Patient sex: M
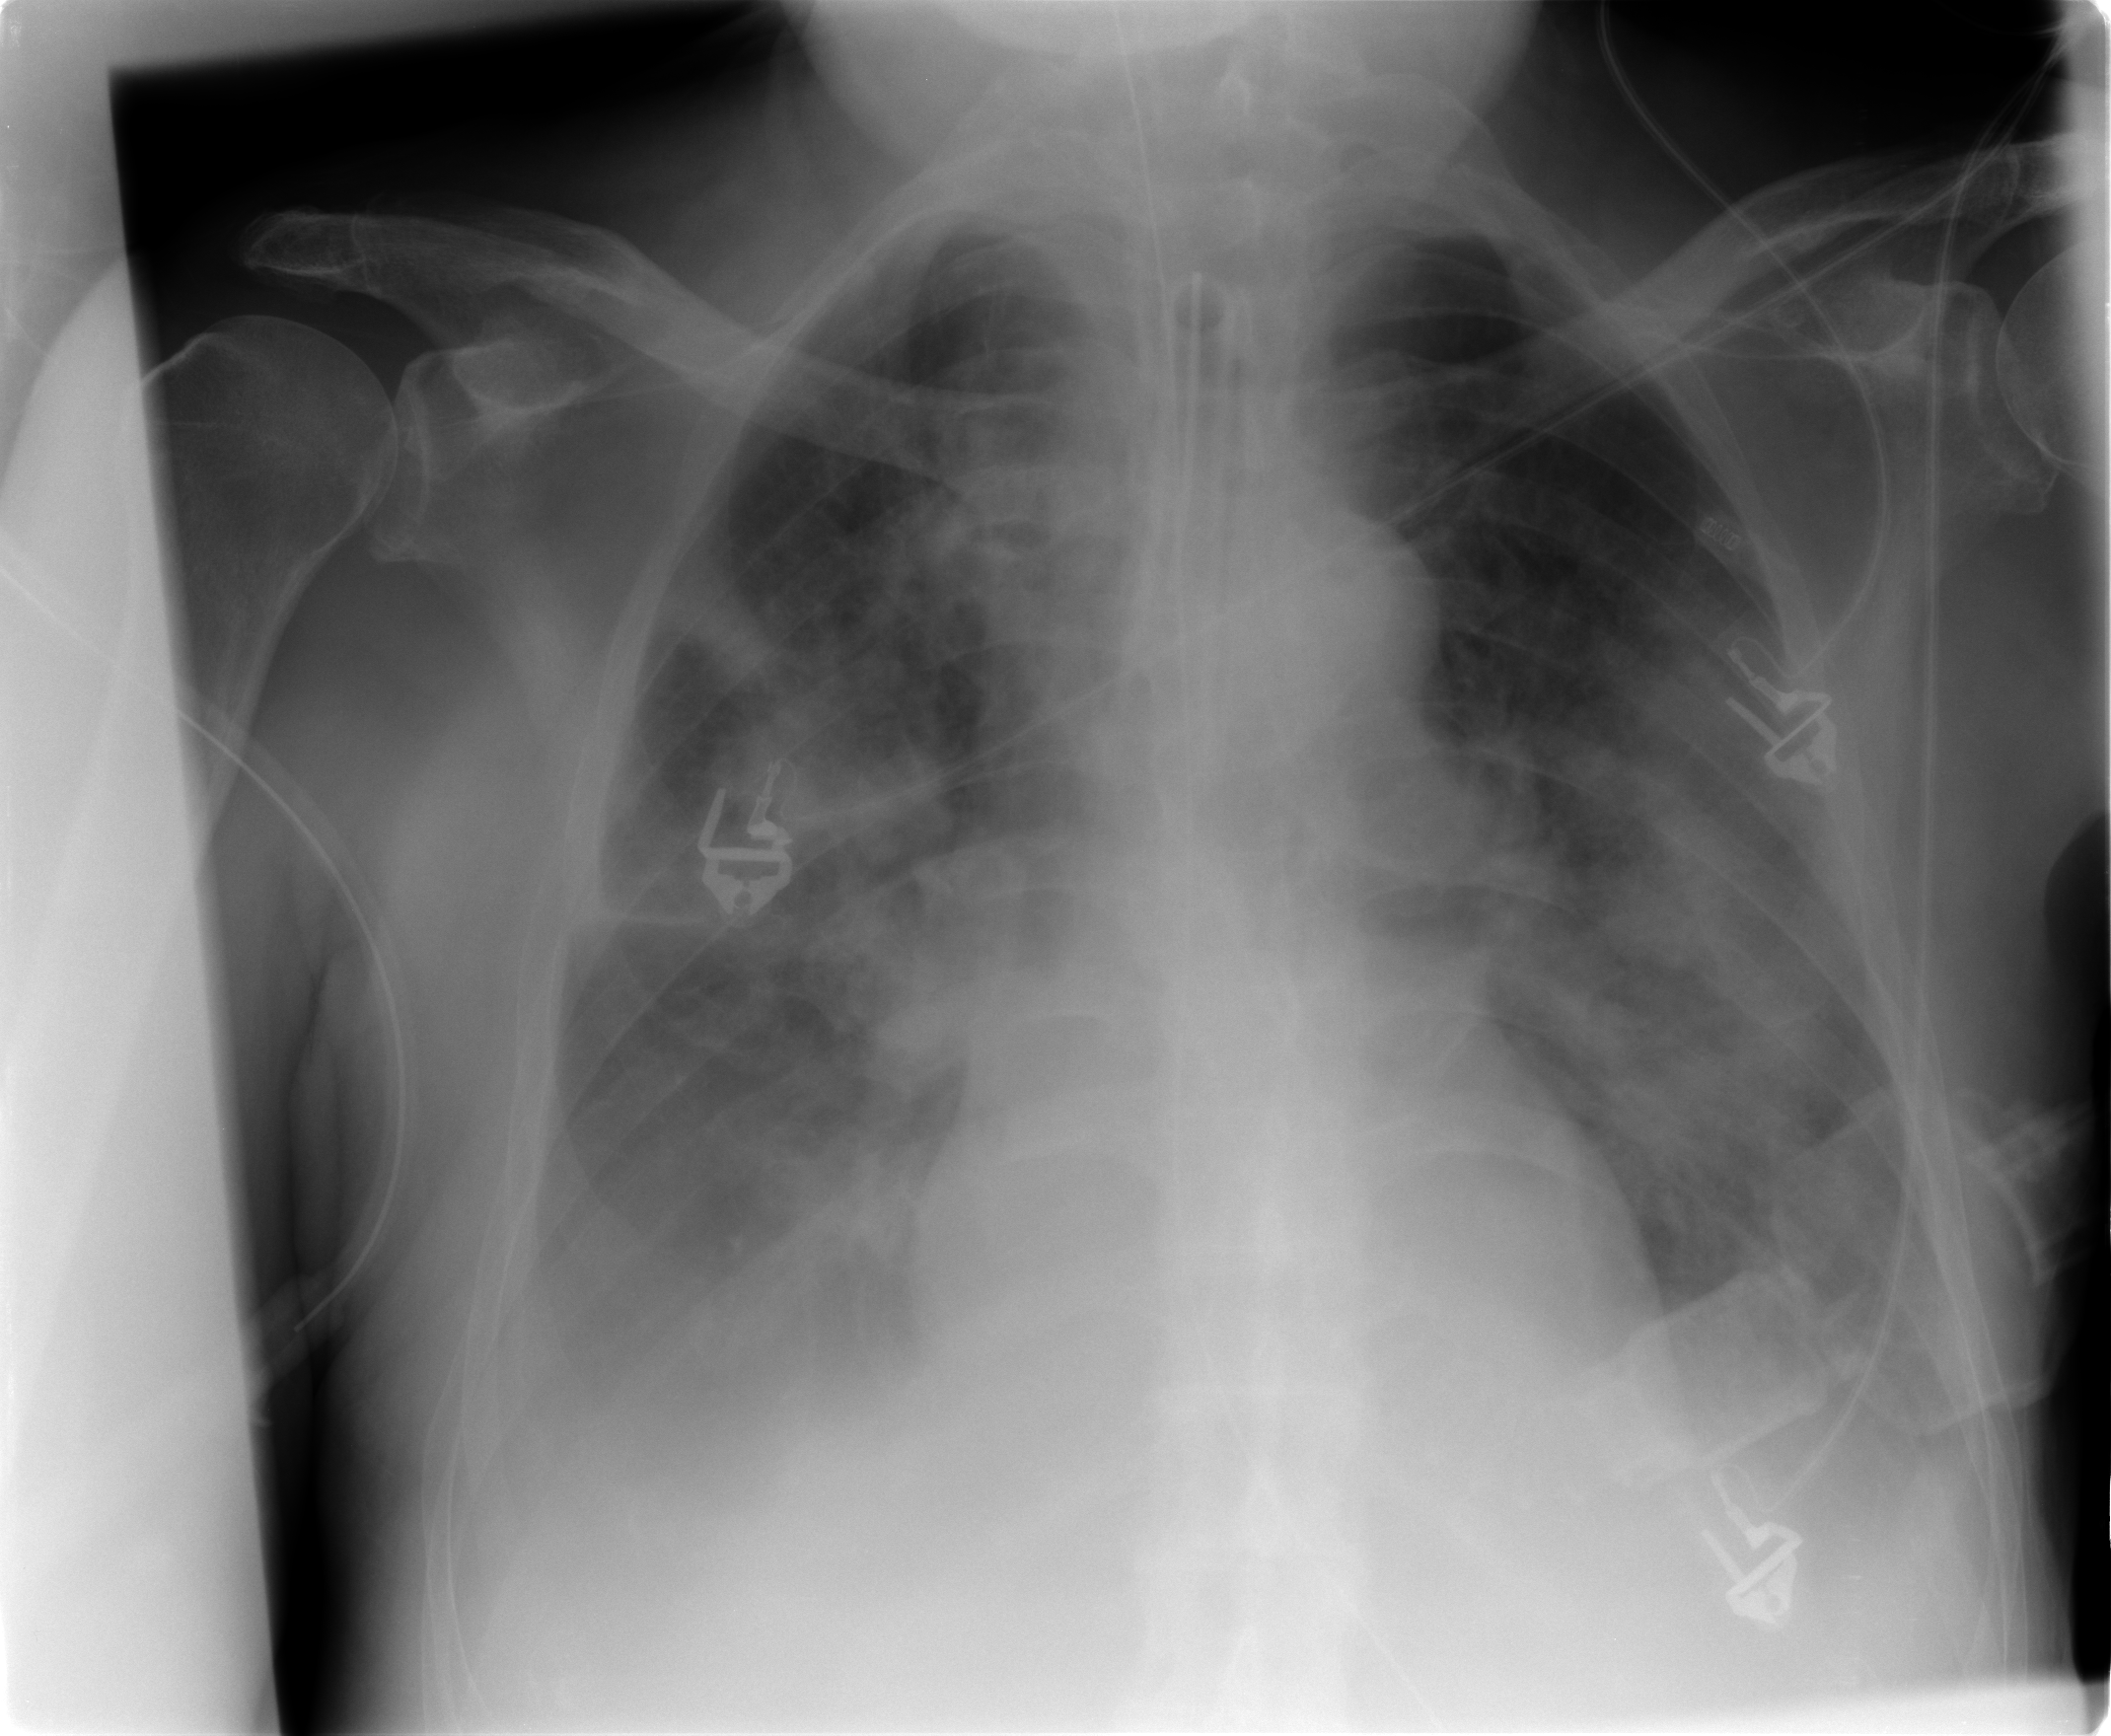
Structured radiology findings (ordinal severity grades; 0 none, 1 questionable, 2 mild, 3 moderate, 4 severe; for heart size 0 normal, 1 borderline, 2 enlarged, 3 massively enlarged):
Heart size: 0
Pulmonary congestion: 0
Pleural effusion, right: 2
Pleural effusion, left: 2
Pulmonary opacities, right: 3
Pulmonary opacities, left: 3
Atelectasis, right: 2
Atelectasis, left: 2